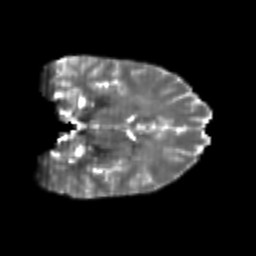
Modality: T2w
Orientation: coronal
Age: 25
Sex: female
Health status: healthy
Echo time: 0.074 s